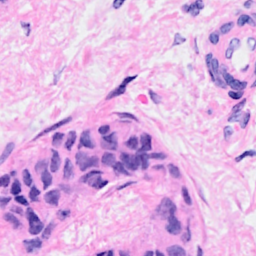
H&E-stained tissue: Breast